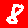
Digit: 8